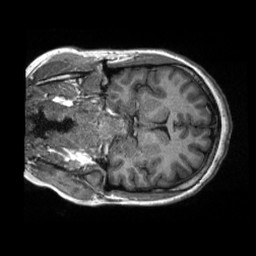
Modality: T1w
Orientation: coronal
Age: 32
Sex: female
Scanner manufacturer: siemens
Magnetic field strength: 3 T
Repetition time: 2.3 s
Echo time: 0.00288 s